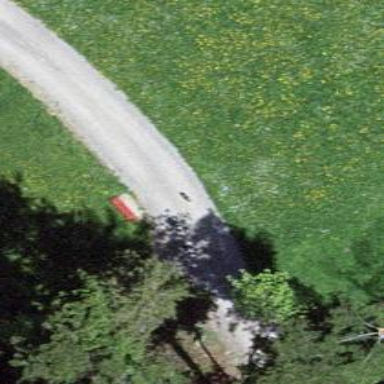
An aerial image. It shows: Red bench.